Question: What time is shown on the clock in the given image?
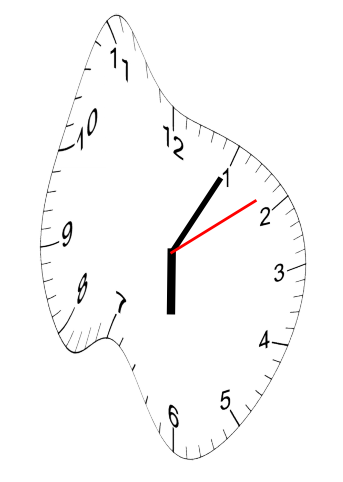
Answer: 06:05:09